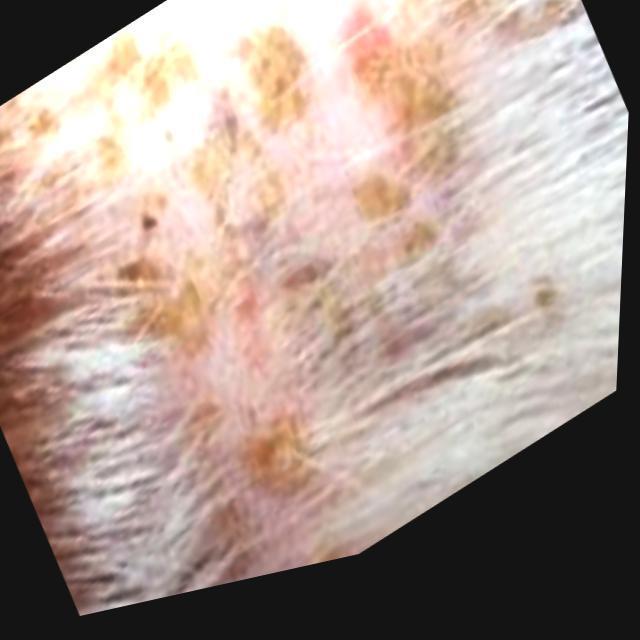
Canine hypersensitivity reaction — allergic skin response with urticaria, erythema, pruritus, and angioedema. May be food, environmental, or flea allergy related.